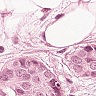
Metastatic tissue present: yes